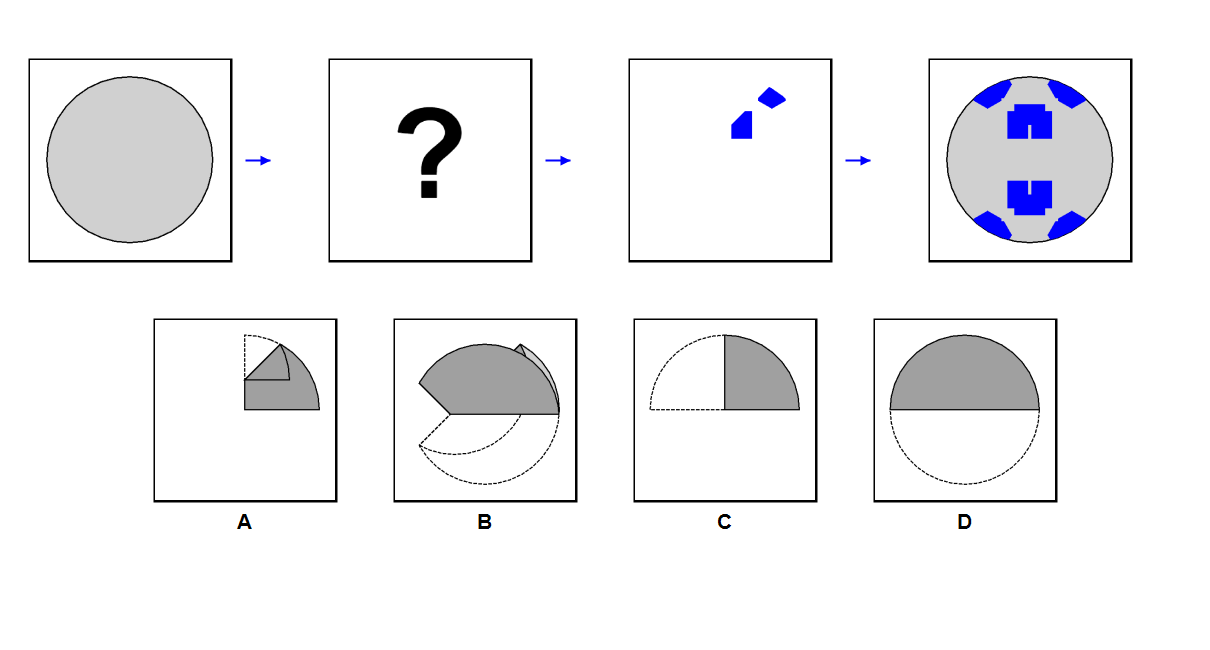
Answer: B